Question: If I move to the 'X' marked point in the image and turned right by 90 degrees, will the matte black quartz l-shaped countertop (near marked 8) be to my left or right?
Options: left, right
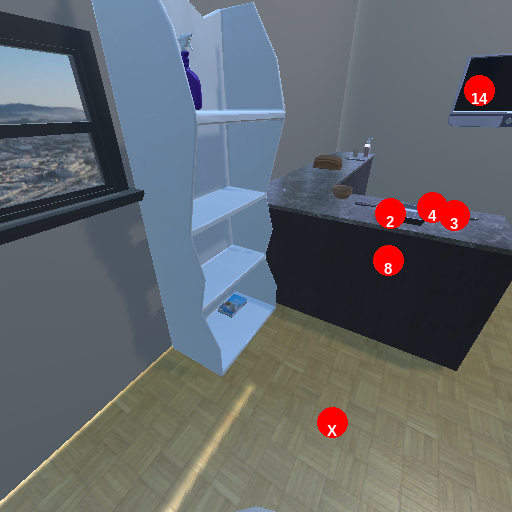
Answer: left